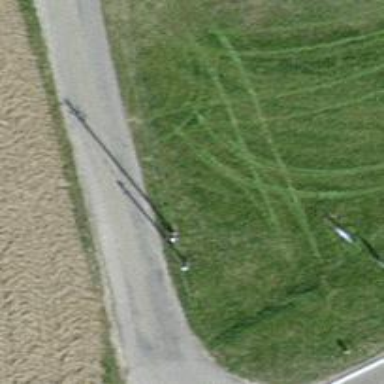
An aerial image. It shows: Minor power line.